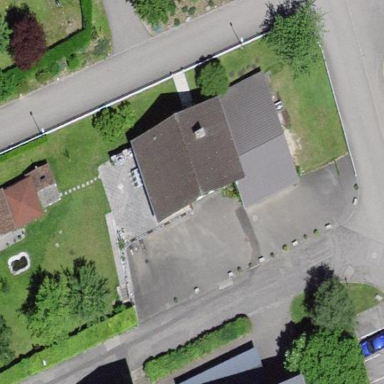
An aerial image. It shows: Residential building.